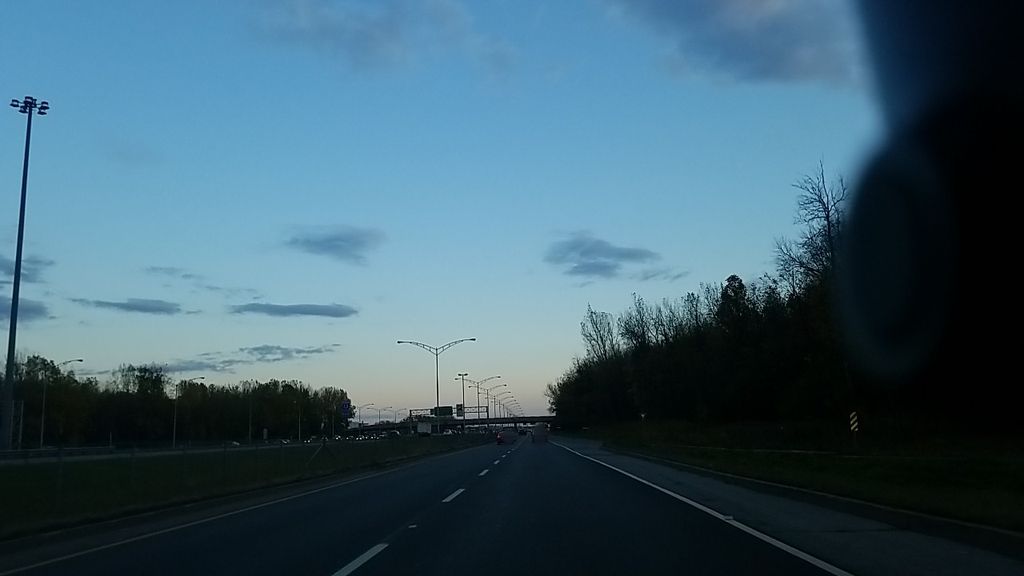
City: montreal